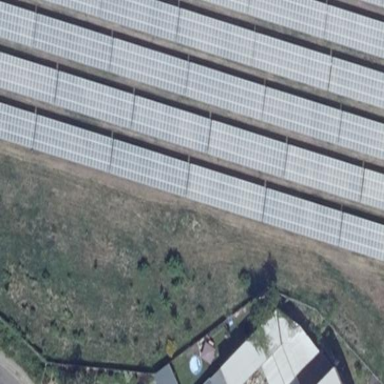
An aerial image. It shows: Solar power generator utilizing photovoltaic technology with solar photovoltaic panels.